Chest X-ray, PA view. Patient: 51 years old, sex F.
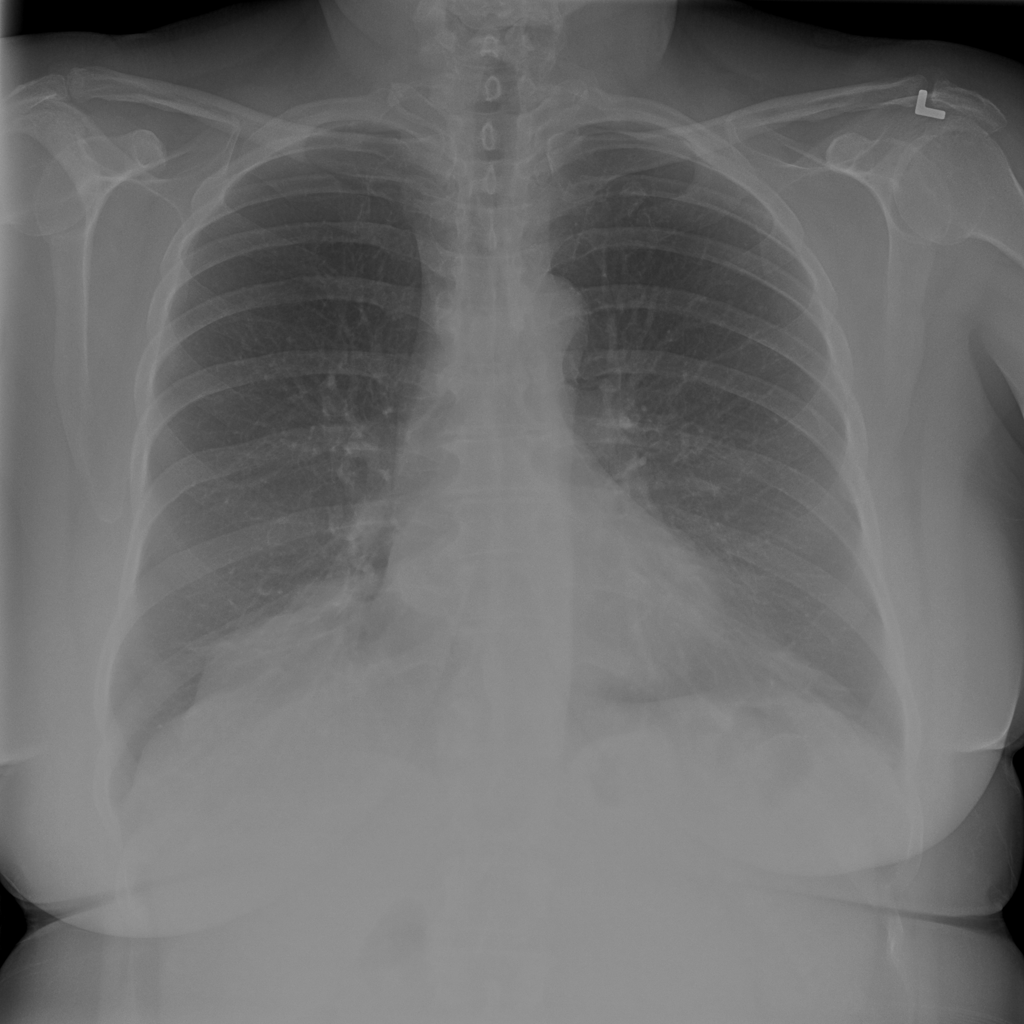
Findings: Atelectasis